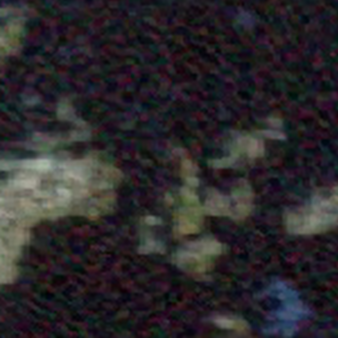
Label: other